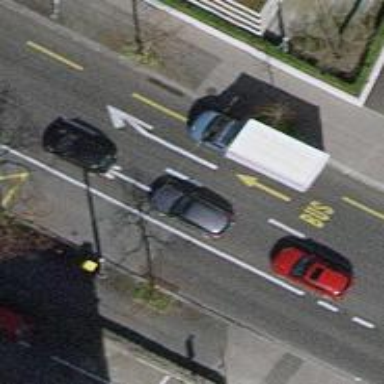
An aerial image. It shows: Secondary road with asphalt surface. There are sidewalks on both sides of the road. Lane for cyclists is on the left with trolley wires present.